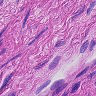
Metastatic tissue present: no